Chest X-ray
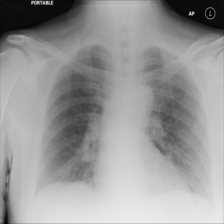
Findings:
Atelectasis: negative
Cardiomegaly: negative
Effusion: negative
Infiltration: negative
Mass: negative
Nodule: negative
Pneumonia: negative
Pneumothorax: negative
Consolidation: negative
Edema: negative
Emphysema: negative
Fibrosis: negative
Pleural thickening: negative
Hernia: negative